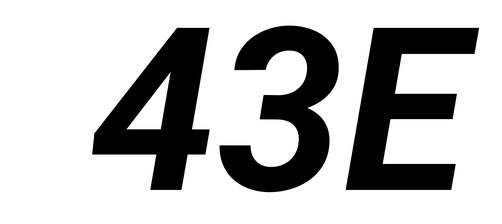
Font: Roboto-Italic_Bold_Italic